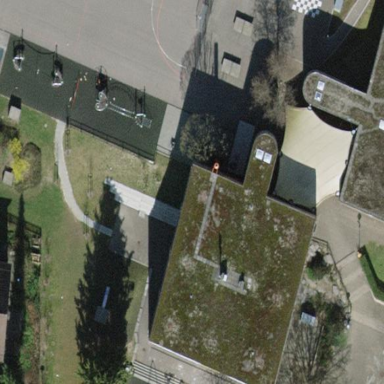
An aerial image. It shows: School building.